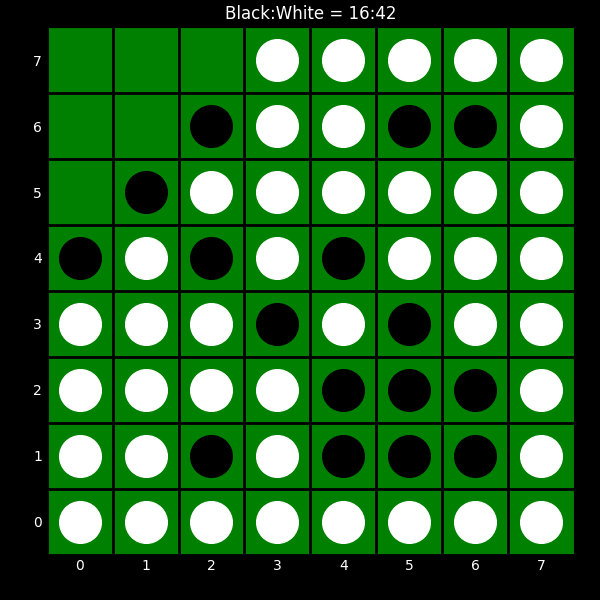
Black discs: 16
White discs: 42